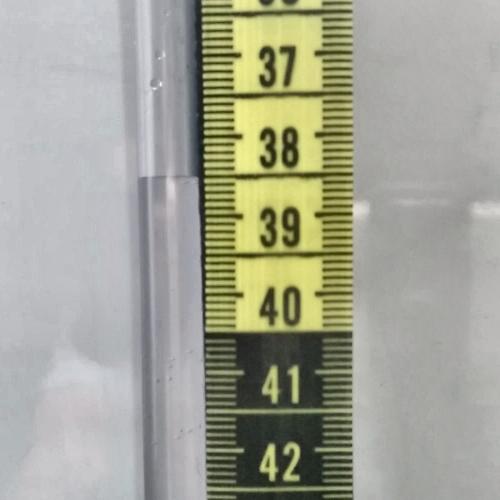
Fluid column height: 38.5 cm